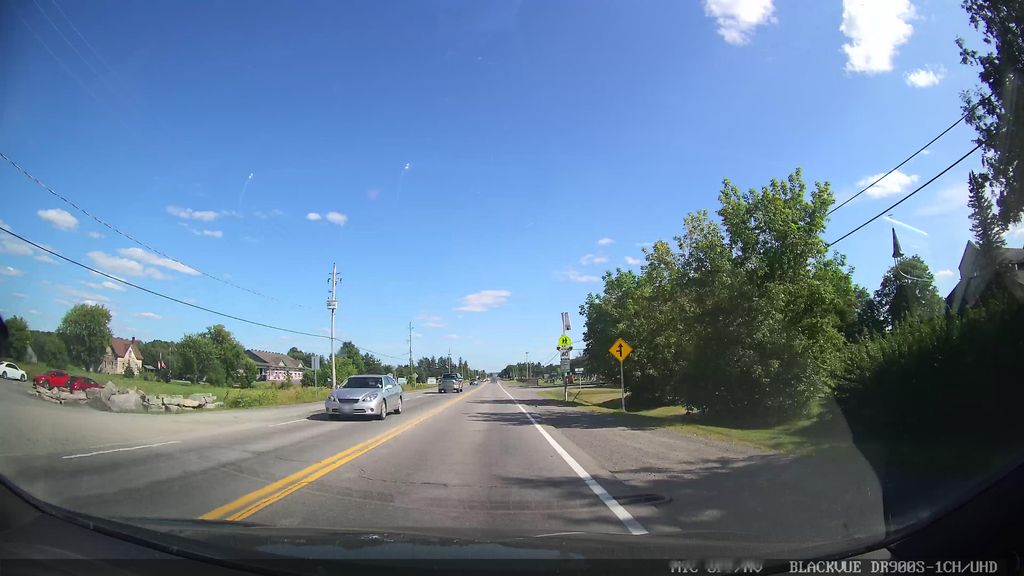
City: ottawa-gatineau